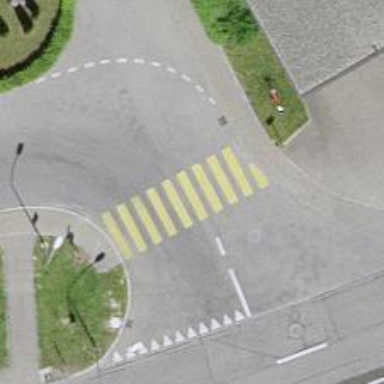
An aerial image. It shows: Zebra crossing on the road.